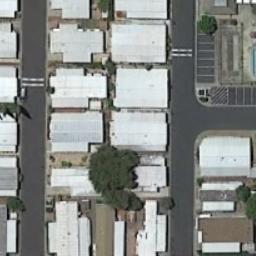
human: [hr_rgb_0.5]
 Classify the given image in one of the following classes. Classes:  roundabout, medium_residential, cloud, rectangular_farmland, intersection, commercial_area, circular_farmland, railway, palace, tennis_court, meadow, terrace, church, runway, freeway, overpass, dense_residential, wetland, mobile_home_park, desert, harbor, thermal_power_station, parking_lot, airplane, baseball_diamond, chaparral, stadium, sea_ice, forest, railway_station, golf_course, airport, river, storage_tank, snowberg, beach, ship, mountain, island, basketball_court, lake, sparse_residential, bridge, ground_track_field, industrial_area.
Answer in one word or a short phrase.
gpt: mobile_home_park